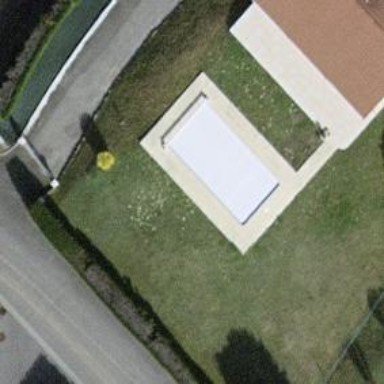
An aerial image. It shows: Swimming pool located in leisure land.